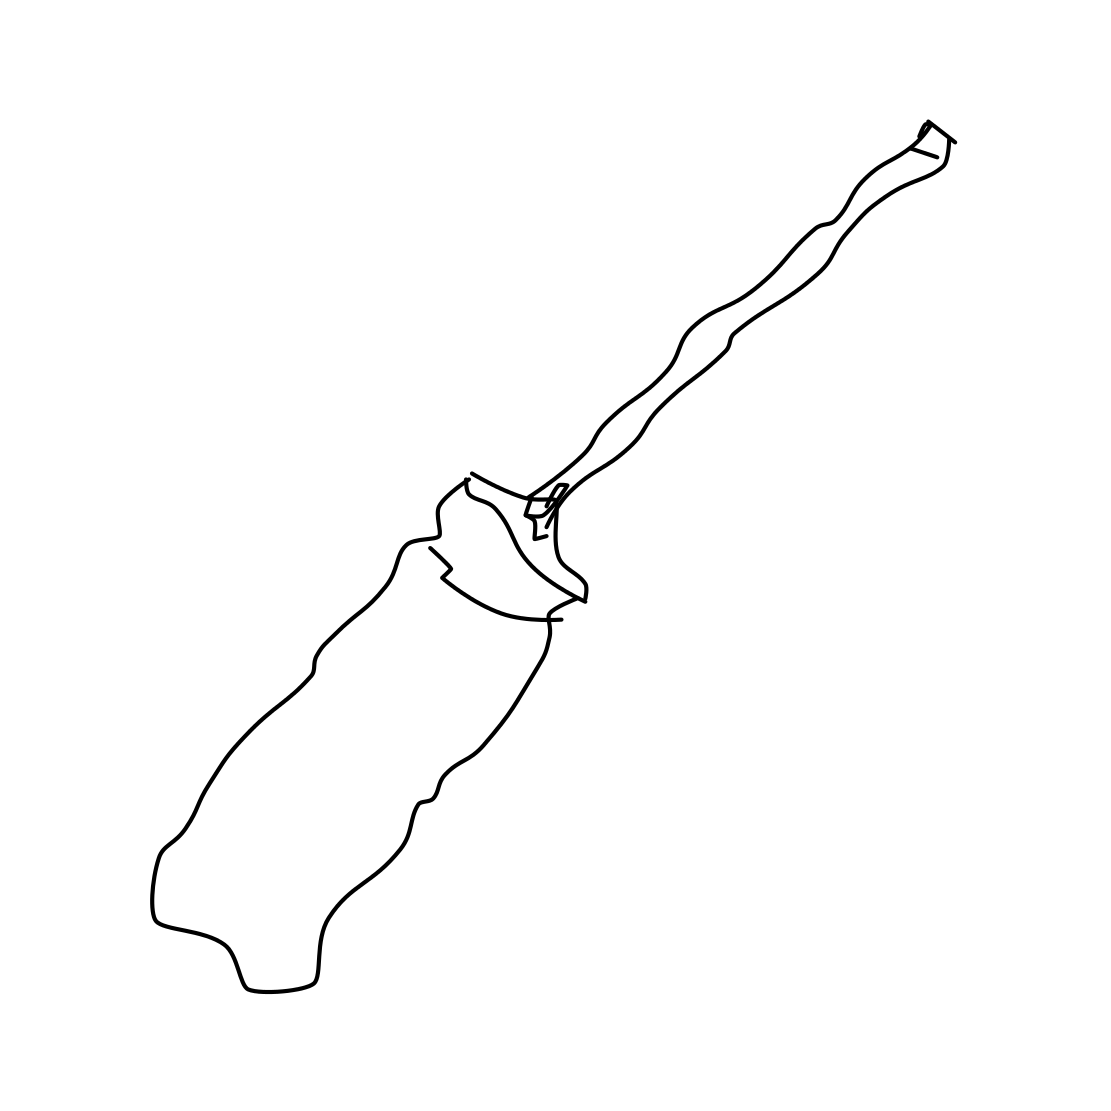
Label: screwdriver